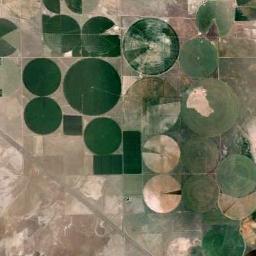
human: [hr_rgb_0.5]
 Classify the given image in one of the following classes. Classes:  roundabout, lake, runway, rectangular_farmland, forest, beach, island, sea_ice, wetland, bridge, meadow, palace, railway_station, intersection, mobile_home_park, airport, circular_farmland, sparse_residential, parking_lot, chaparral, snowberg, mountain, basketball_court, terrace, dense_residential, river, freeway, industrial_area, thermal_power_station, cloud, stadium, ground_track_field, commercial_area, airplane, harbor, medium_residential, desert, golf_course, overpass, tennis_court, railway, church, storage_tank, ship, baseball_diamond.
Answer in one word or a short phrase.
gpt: circular_farmland